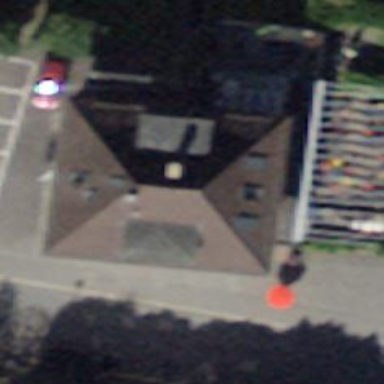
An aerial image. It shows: Restaurant.